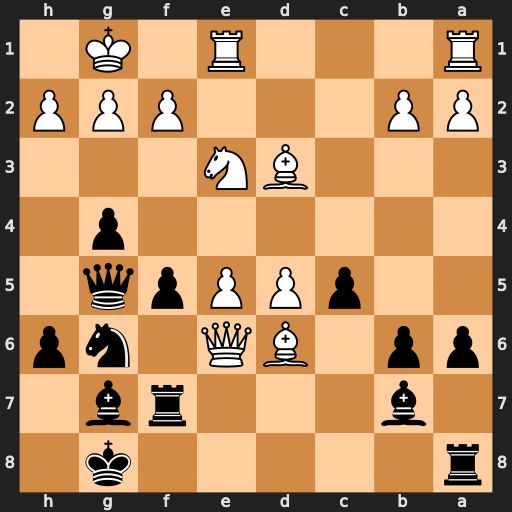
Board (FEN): r5k1/1b3rb1/pp1BQ1np/2pPPpq1/6p1/3BN3/PP3PPP/R3R1K1
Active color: b
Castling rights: -
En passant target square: -
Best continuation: Nf4 Qxf7+ Kxf7